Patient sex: M
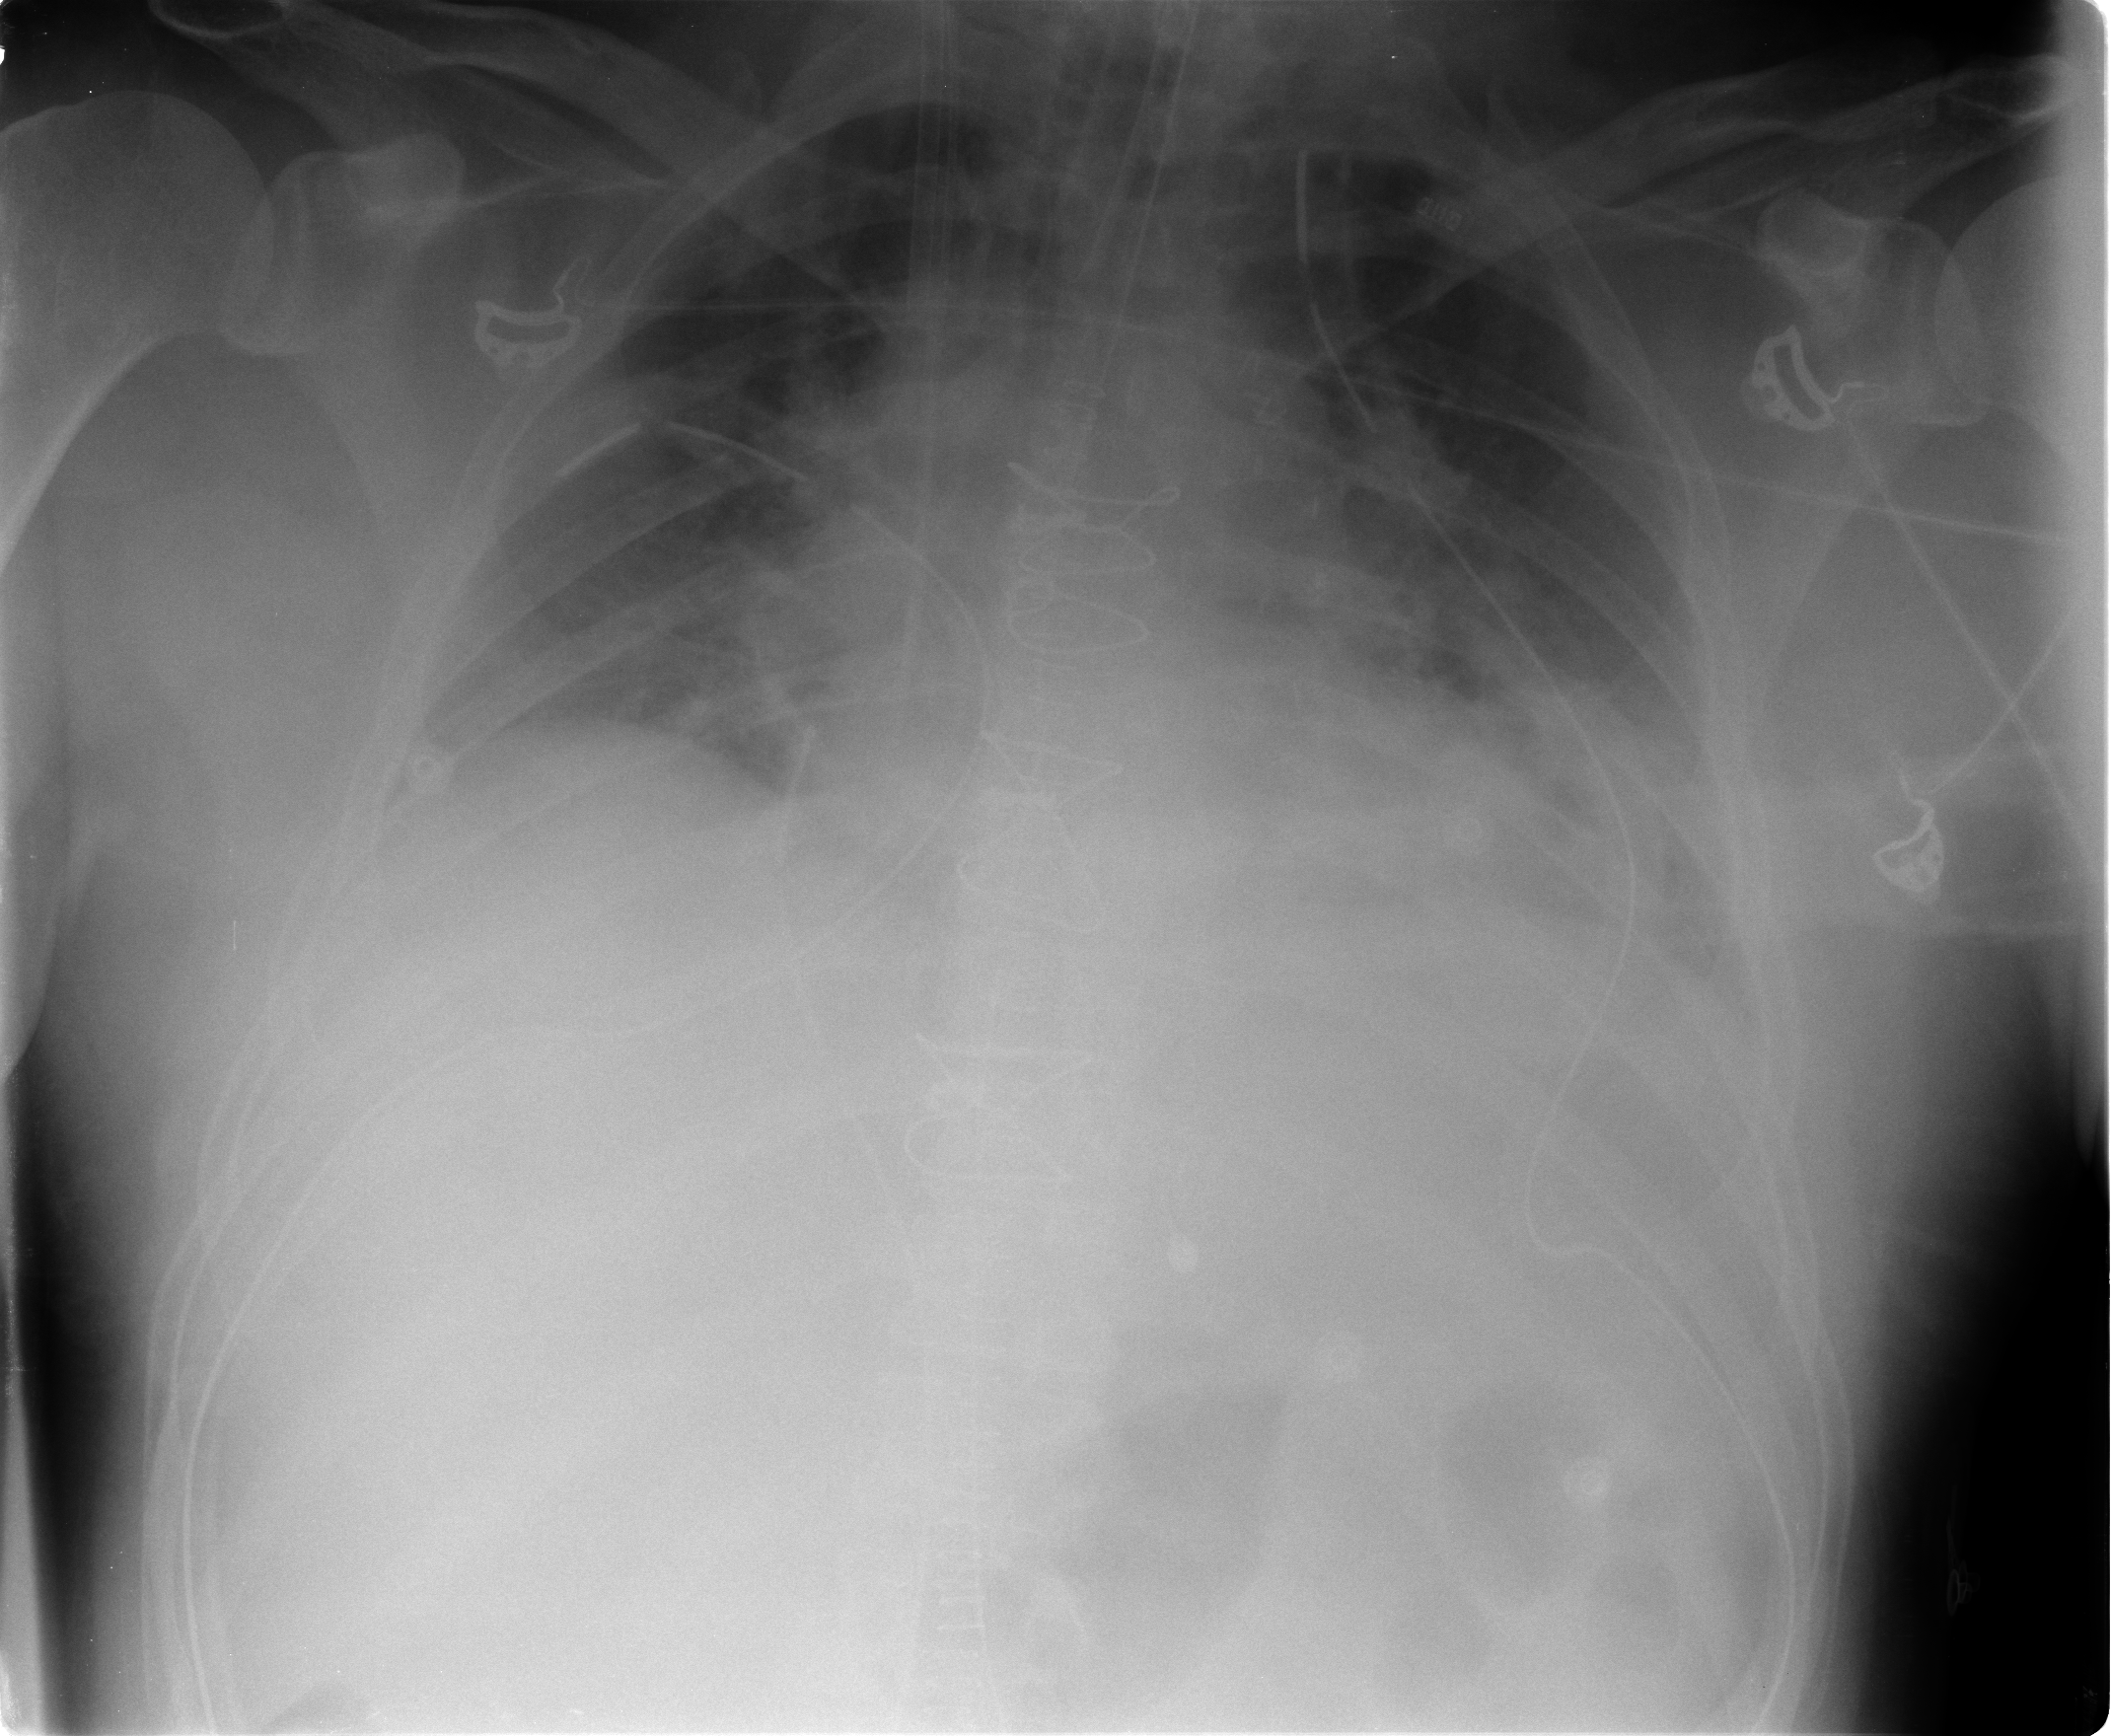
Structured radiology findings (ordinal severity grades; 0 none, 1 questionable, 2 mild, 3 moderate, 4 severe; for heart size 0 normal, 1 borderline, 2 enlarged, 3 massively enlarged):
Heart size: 1
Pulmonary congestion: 2
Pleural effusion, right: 2
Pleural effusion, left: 2
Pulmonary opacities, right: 1
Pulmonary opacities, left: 1
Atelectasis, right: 2
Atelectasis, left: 2